Question: I'd like to expose certain methods of my service layer as a WCF service. If I make my whole service layer as wcf methods, would the calls from my web app be slowed down because I'm converting to and from xml for no reason? As shown in this image:

How would my project be layered or structured?
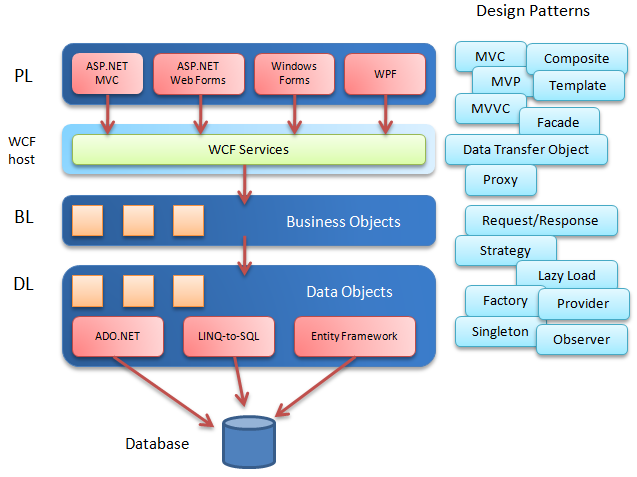
Answer: WCF services are just a contract.
You can easily expose service classes as a contract for a WCF service and also just new them up like normal classes for use in your MVC application. You won't be creating XML or SOAP/Http messages if you simply use your service classes as just classes.